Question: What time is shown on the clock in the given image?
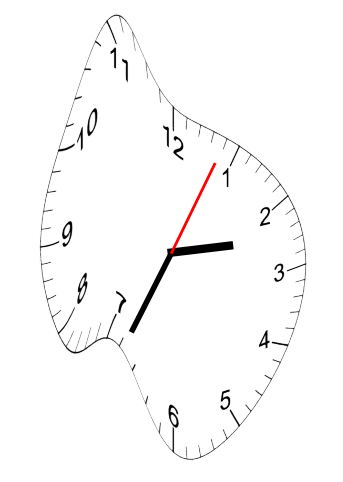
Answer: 02:34:04